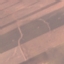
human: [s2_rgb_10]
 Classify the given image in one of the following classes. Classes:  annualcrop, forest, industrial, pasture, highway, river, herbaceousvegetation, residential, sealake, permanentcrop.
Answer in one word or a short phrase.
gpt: AnnualCrop